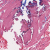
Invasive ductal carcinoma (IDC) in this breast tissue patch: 0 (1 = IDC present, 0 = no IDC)